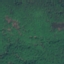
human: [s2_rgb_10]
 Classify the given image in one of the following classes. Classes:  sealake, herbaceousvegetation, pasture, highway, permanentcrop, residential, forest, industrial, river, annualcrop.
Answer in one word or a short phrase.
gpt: Forest